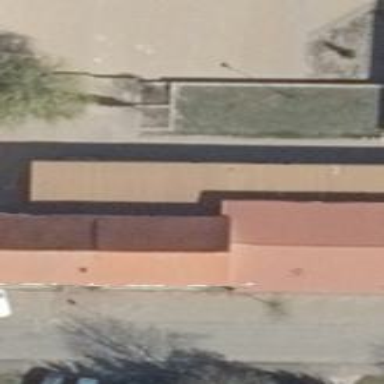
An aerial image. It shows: School building.